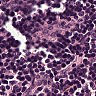
Metastatic tissue present: no